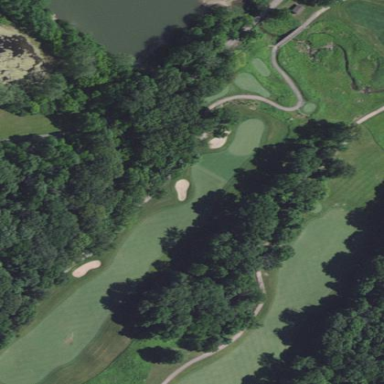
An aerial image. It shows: Area of rough grass used for golf.